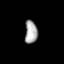
Tissue: prostate
Cell type: T cells
Senescence score: 0.7195
Nuclear area (px): 281
Mean DAPI intensity: 168.929